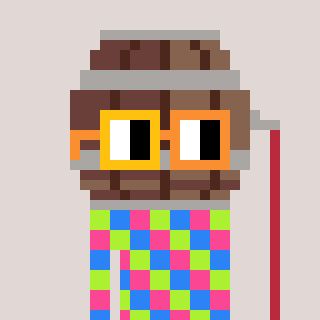
a pixel art character with square yellow and orange glasses, a wine barrel-shaped head and a computerblue-colored body on a warm background